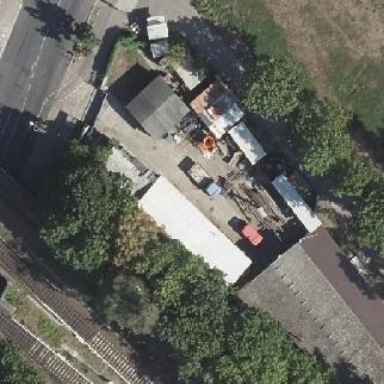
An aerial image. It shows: Industrial building.